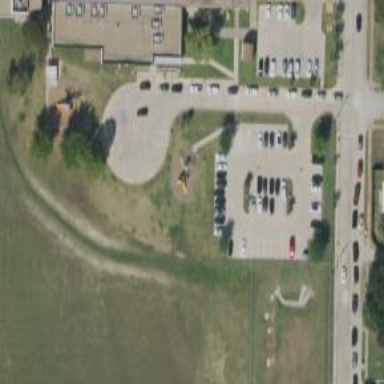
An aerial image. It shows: Parking space is available.